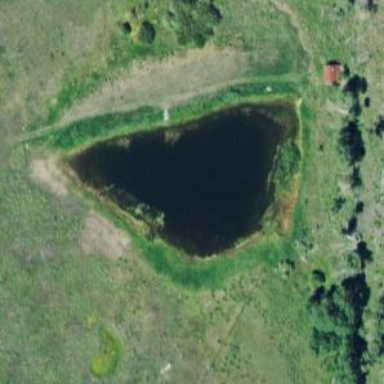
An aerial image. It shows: Lake with natural water.